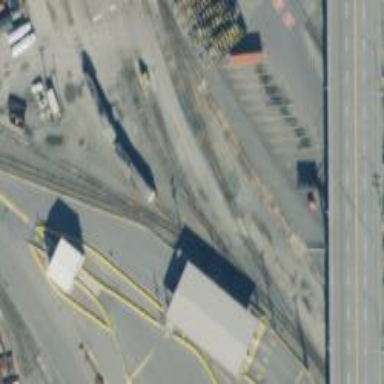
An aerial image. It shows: Railway yard in service.